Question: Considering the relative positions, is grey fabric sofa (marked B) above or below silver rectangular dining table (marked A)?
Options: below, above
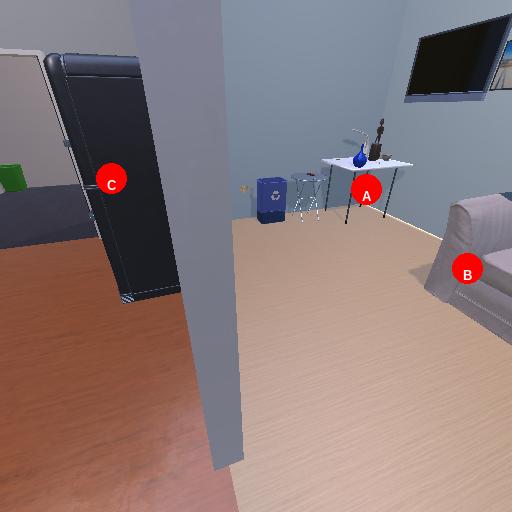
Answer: below